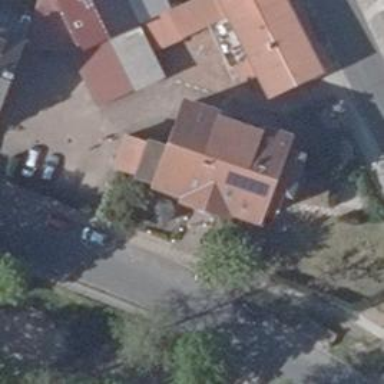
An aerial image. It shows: Restaurant.